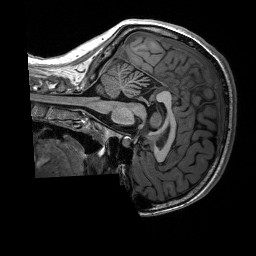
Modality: T1w
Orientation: sagittal
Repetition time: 8 s
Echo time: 0.066 s